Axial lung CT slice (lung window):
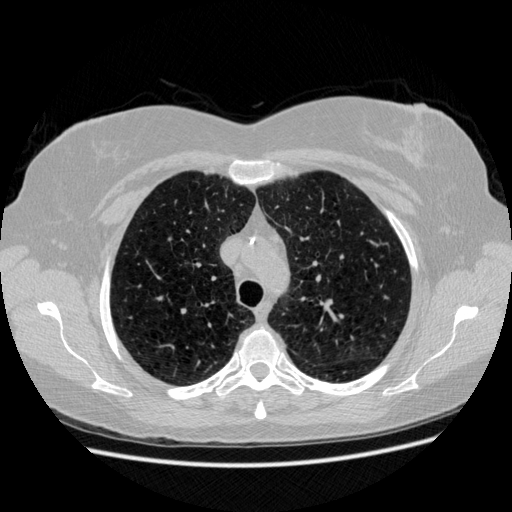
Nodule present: no